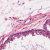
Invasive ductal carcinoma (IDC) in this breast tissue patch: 0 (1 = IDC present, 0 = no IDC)